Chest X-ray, PA view. Patient: 54 years old, sex F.
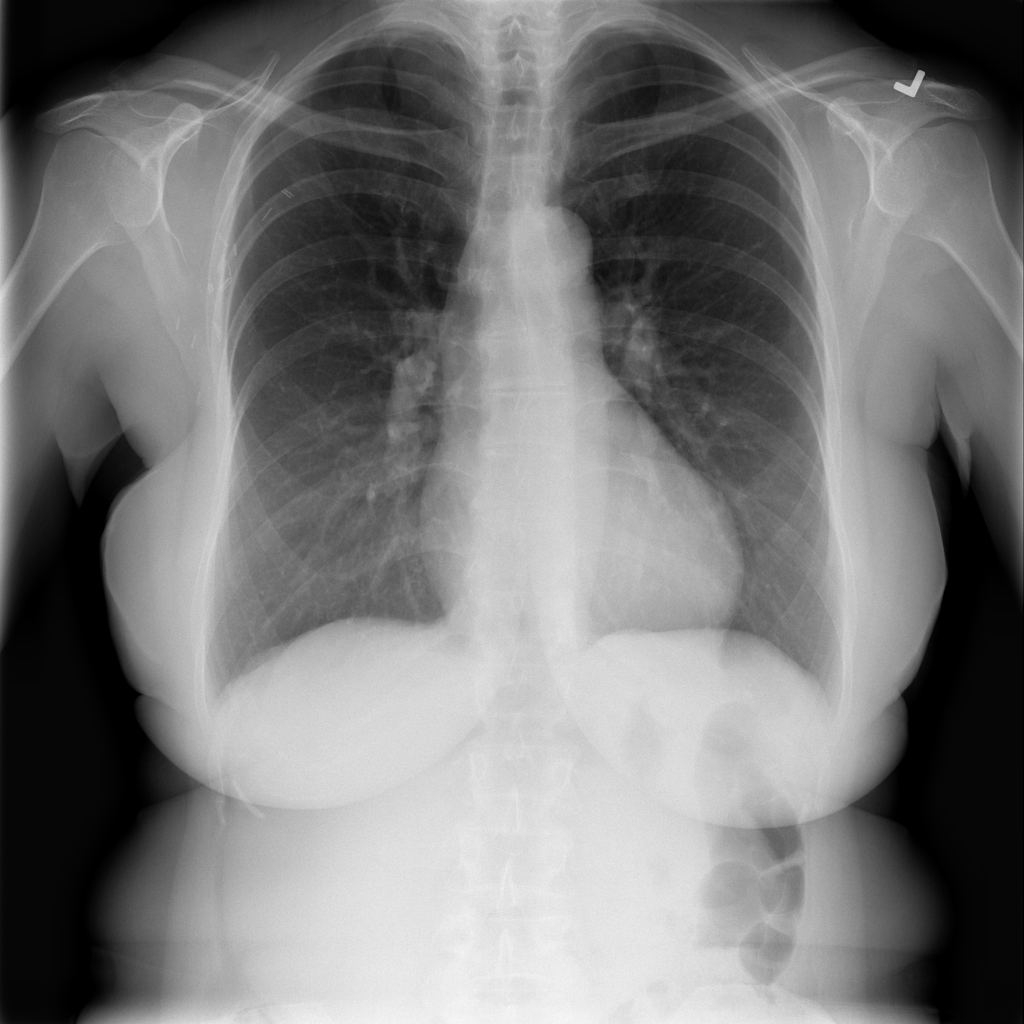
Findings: No Finding